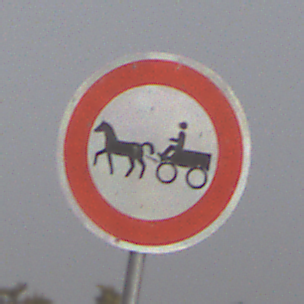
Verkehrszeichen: VerbotGespannfuhrwerke
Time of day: MorningAfternoon
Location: Outdoor (Nature)
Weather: PartlyCloudy
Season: NotSpecified
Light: Natural